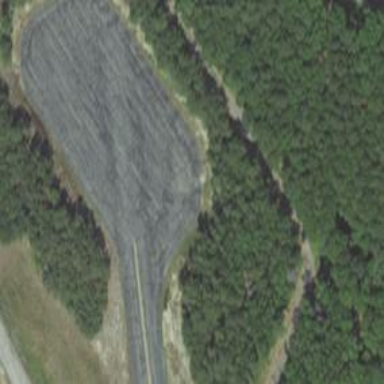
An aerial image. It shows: Asphalt taxiway at the airport.